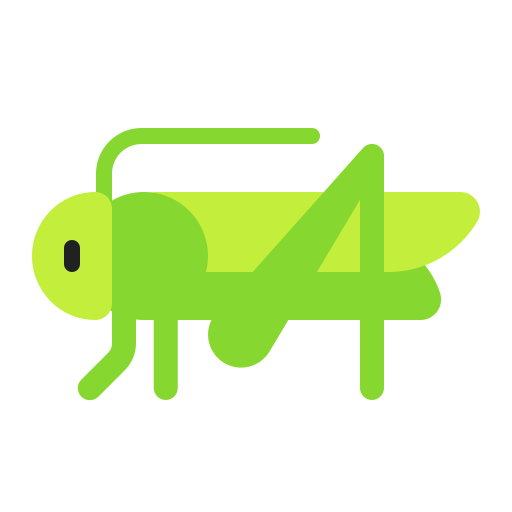
cricket flat